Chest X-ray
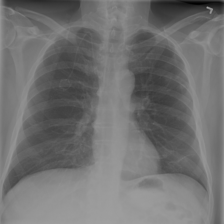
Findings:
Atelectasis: negative
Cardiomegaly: negative
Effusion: negative
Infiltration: negative
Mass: negative
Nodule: positive
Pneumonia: negative
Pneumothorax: negative
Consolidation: negative
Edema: negative
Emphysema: negative
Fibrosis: positive
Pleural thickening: negative
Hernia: negative